Question: Calculate the minimum enclosing rectangle area of the following rectangle, where the sides of the enclosing rectangle must be parallel to the grid
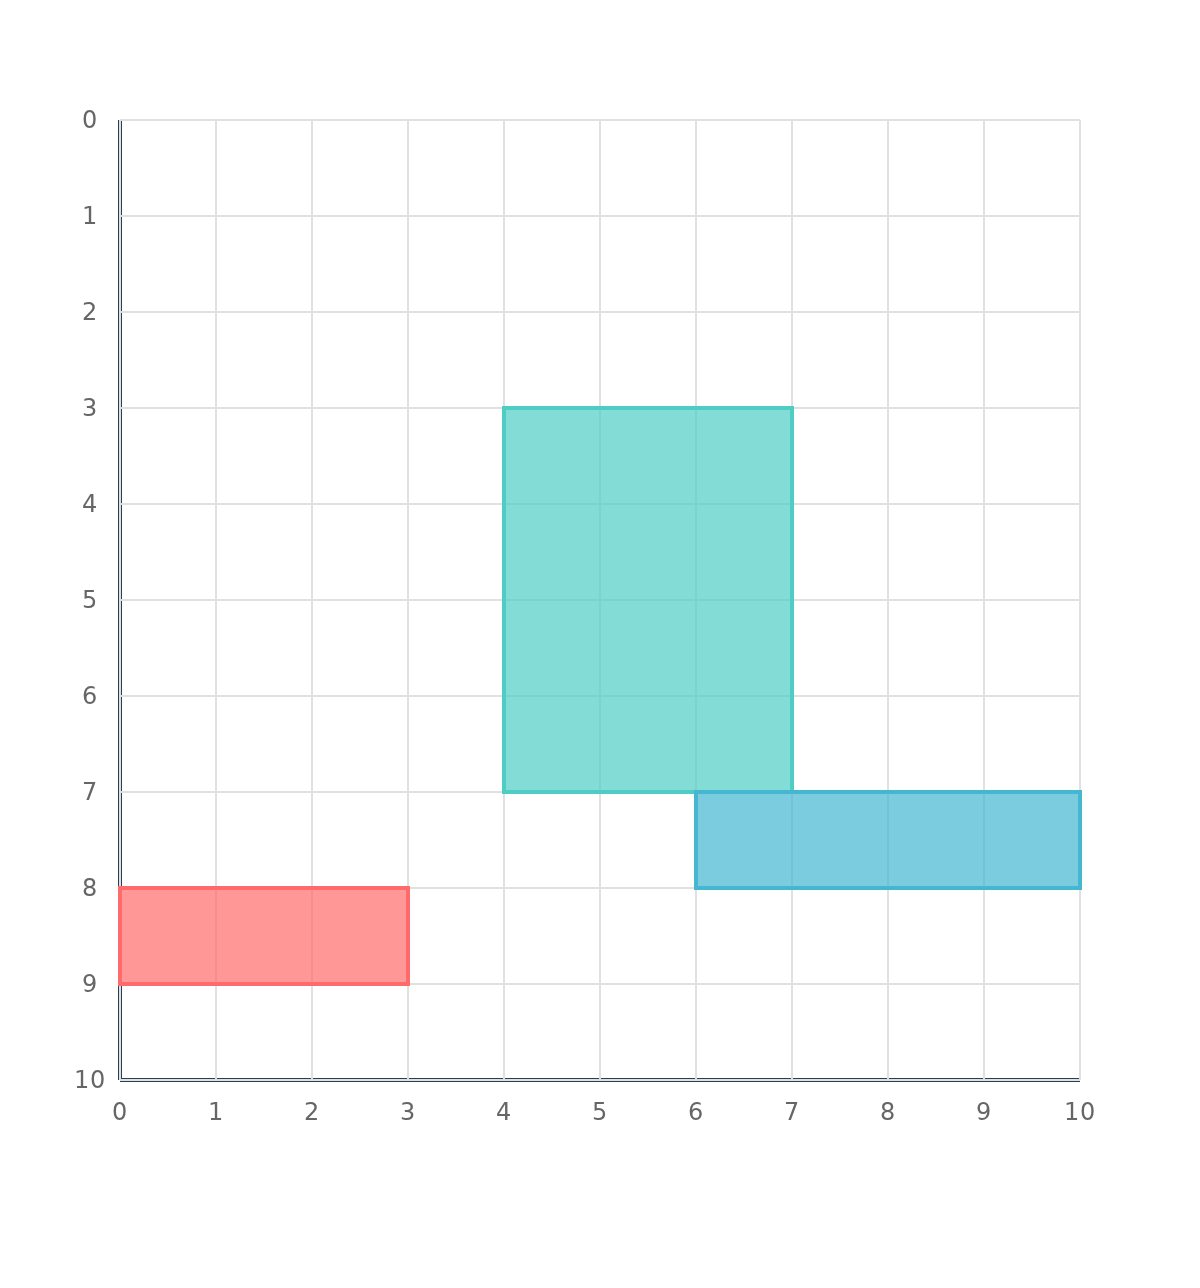
Answer: 60